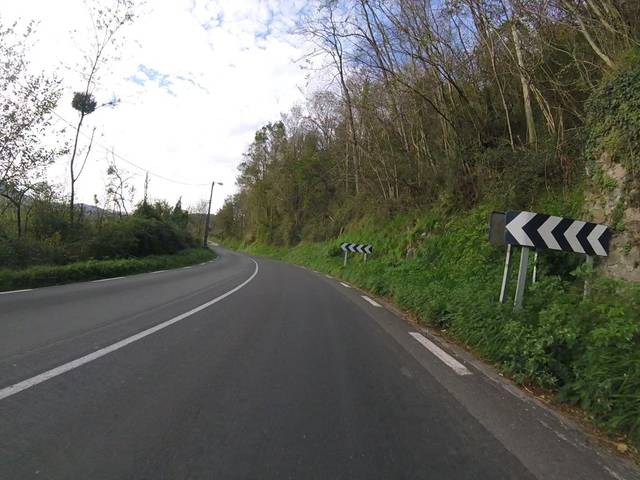
Region: Spain
Coordinates: 43.286, -1.913